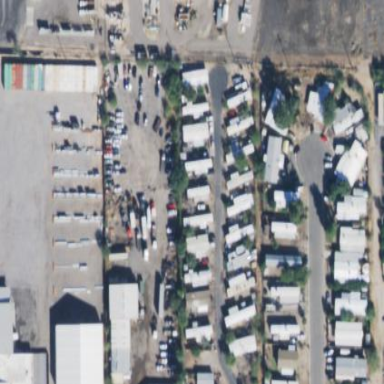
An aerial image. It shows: Residential area designated as trailer park.